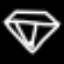
Label: diamond